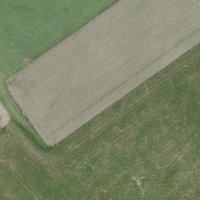
EUNIS habitat code: 52
Species observed at this site:
Senecio vulgaris
Plantago major